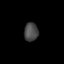
Tissue: prostate
Cell type: T cells
Senescence score: 0.3193
Nuclear area (px): 255
Mean DAPI intensity: 72.596